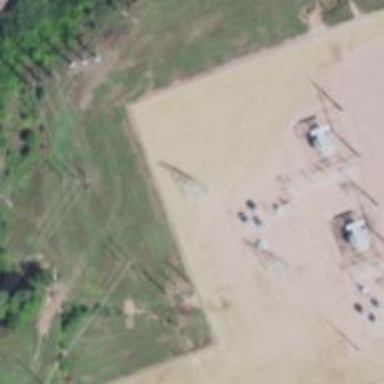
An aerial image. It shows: Lattice structure tower used for power distribution.